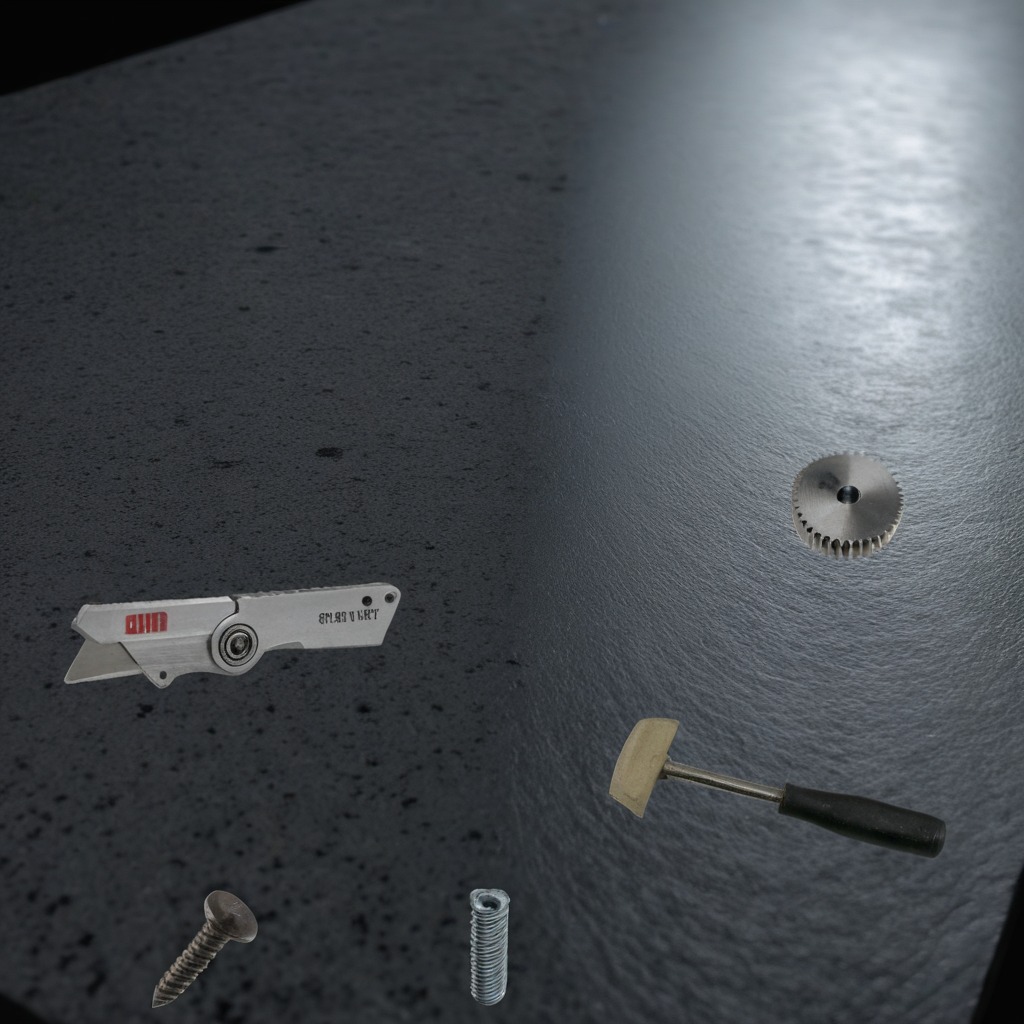
A steel gear with teeth, a utility knife, a metal machine screw, a hammer, and a coiled metal spring are lying on the clean granite table inside a workshop at night.